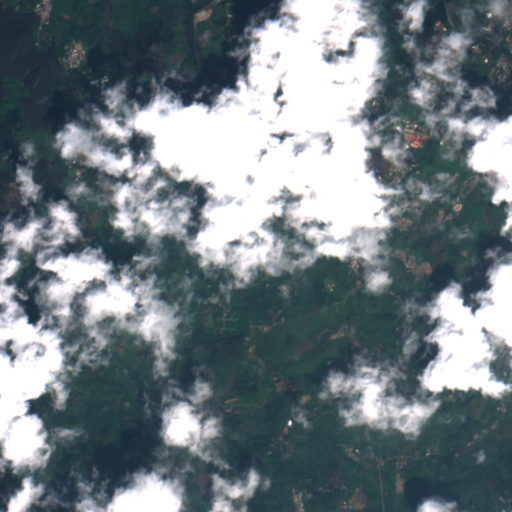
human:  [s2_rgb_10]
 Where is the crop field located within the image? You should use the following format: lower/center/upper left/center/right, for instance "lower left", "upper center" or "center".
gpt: The crop field is located in the center right of the image.
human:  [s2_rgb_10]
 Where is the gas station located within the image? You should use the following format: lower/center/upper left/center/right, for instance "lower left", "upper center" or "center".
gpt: The gas station is located in the center right of the image.
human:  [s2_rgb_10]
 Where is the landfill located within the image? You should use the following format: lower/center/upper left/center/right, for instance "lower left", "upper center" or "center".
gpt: The landfill is located in the center right of the image.
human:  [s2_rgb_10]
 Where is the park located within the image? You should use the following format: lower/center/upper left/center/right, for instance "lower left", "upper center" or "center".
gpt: The park is located in the center right of the image.
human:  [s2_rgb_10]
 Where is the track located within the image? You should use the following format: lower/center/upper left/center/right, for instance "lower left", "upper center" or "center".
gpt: There is no track in the image.